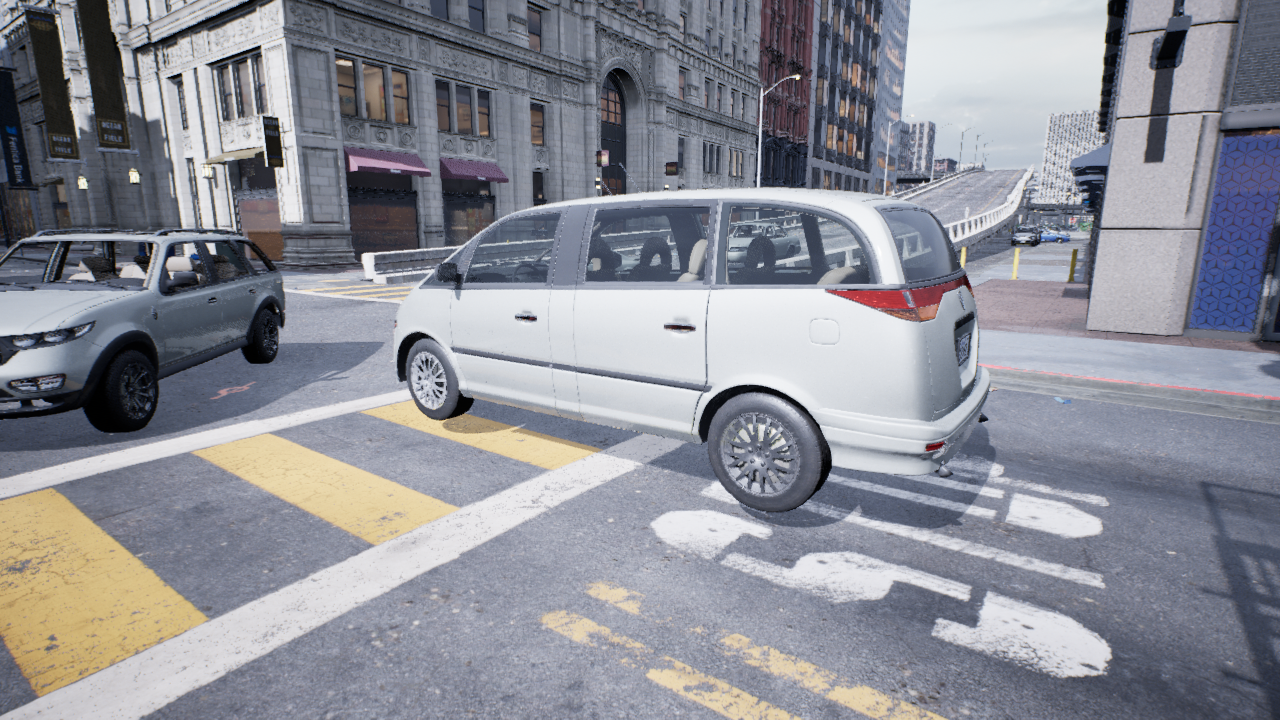
Venue: residential
Lighting: overcast
Vehicle rig: minivan